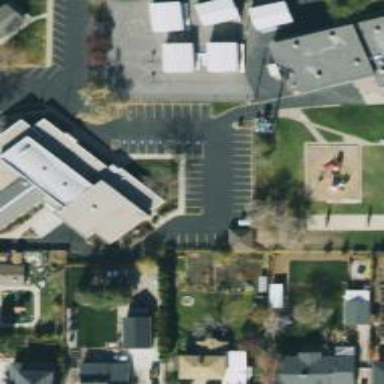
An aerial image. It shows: Parking space.